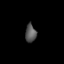
Tissue: lung
Cell type: Myeloid cells
Senescence score: 0.2358
Nuclear area (px): 195
Mean DAPI intensity: 85.836